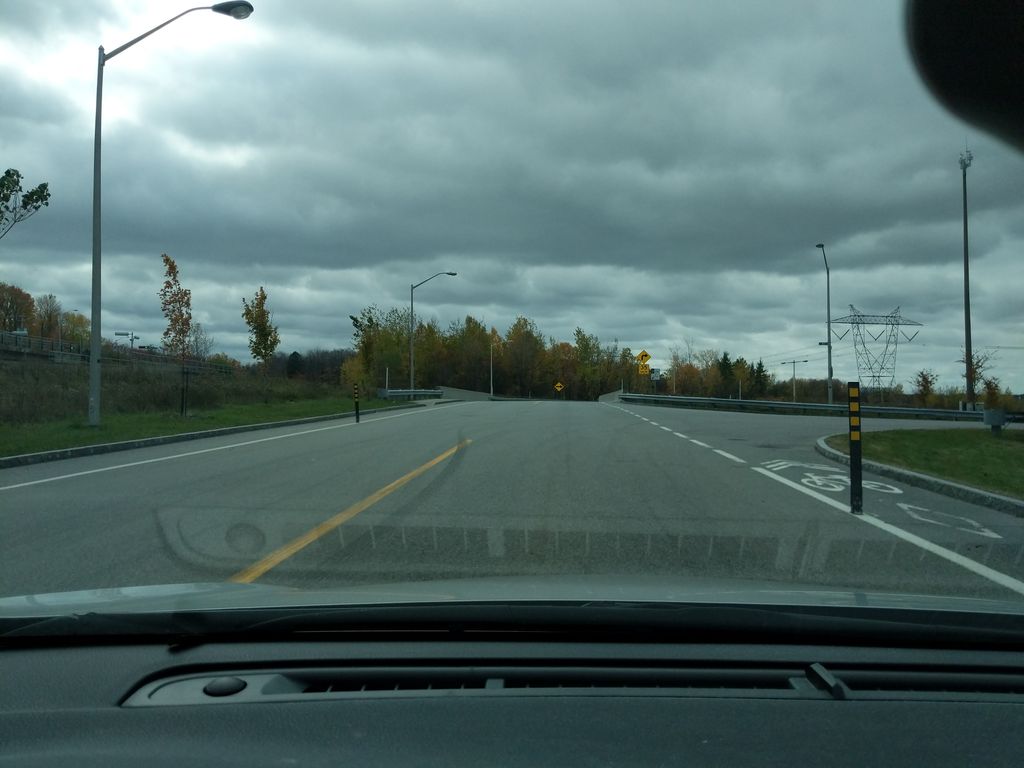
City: quebec_city